Question: # Summarize the problem
I'm trying to change some fields of a JSON object but the result I have when I console.log or res.send is not the one expected
# What I already tried
1. Promises with then
2. Promises with async/await
3. Tried to change the fields using :
'''
user2 = {
...user,
newFiels : 'newfiled',
}
'''
1. Tried to change the object with Object.assign(...)
2. Debug in VS Code : which actually shows the expected result (only in the debugger), but not when I console.log...
# Show some code
I'm using Sequelize, and the field "" is not directly on the table "". Therefore, I use and (which does a JOIN) to get the role :
1. Find the user
2. Determine if he is a technician or not
3. According to 2) add the role as a new field
4. Put the user (which has now the correct syntax) in the response.userInfo field
5. Send the data back
'''
// in login function
let response = {
status: "NotOK",
userInfo: {
username: null,
nom: null,
prenom: null,
role: null,
},
infoMsg: null,
error: false,
errorMsg: null,
}
const usernameInput = req.query.username;
const passwordInput = req.query.password;
// 1)
Utilisateurs.findOne({
attributes: ['username', 'nom', 'prenom'],
include: [
{ model: Techniciens },
{ model: Magasiniers },
],
where: {
[Op.and]: [
{ username: usernameInput },
{ password: passwordInput },
],
}
})
.then(user => {
if (user) {
// 2) and 3)
if (user.technicien != null) {
user.role = 'technicien';
} else {
user.role = 'magasinier';
}
// 4)
response.userInfo = user;
response.status = 'OK'
response.infoMsg = "User found !"
console.log('response : ${JSON.stringify(response)}');
// 5)
res.send(response);
return;
} else {
// ...
}
})
.catch(error => {
// ...
});
'''
Everything seems to work except , and I don't know why
# Describe expected and actual results
## Expected results
I'm doing the backend on a project and I was asked to give an object of this format (see ) :
'''
Description: authenticate the user
Body content :
{
"username" : "theUsername",
"password" : "thePassword"
}
Response :
{
"status" : "OK/NotOK",
"userInfo" : {
"username" : "theUsername",
"nom" : "theName",
"prenom" : "theLastName",
"role" : "magasinier/technicien"
},
"infoMsg": "infomsg",
"error": true/false,
"errorMsg": "errmsg"
}
'''
## Actual results
'''
{
"status":"OK",
"userInfo":{
"username":"davalres",
"nom":"Alvarez",
"prenom":"David",
"technicien":null,
"magasinier":{
"username":"davalres"
}
},
"infoMsg":"User found !",
"error":false,
"errorMsg":null
}
'''
## What I can see in the debugger before "Actual results"

As you can see, all the fields I want are here. Maybe I'm confusing and I shouldn't have all those fields like '__eagerlyLoadedAssociations', ...
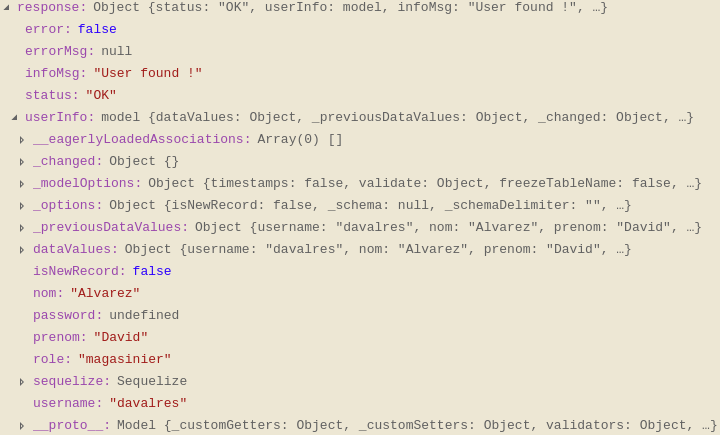
Answer: The 'user' object you get is a model instance, so I would not embed such object inside your own response object, nor modify it directly, as the model might eventually revert unsaved changes you made to it.
Instead get a clean copy of the information you need, by calling '.get({plain:true})' on it. I would personally also keep the scope of 'response' local to the 'then' callback (and create another in the 'catch' callback if needed):
'''
if (user) {
let response = {
status: "OK",
userInfo: {
...user.get({plain:true}),
role: user.technicien ? 'technicien' : 'magasinier';
},
infoMsg: "User found",
error: false,
errorMsg: null,
};
console.log('response : ${JSON.stringify(response)}');
res.send(response);
return;
} else //....
'''